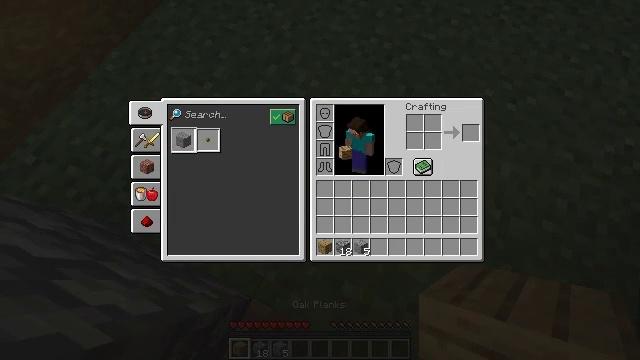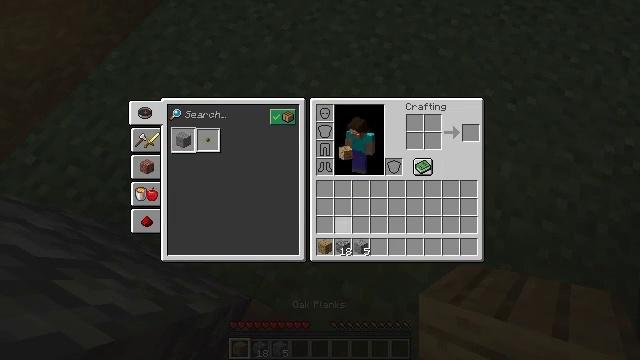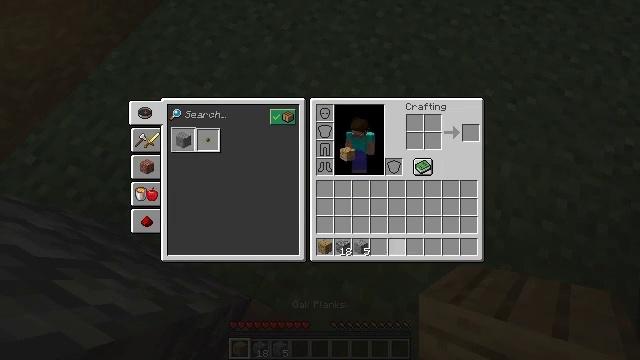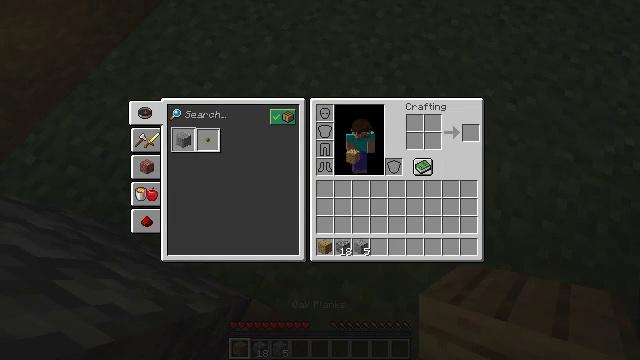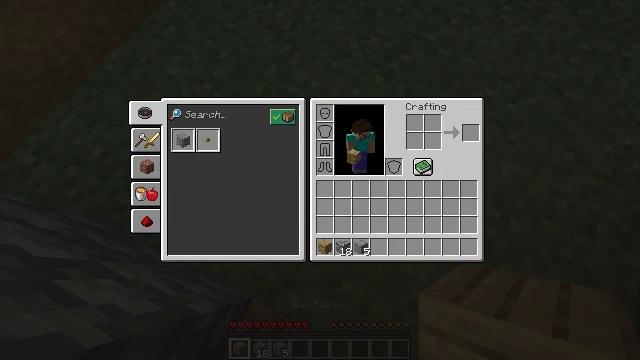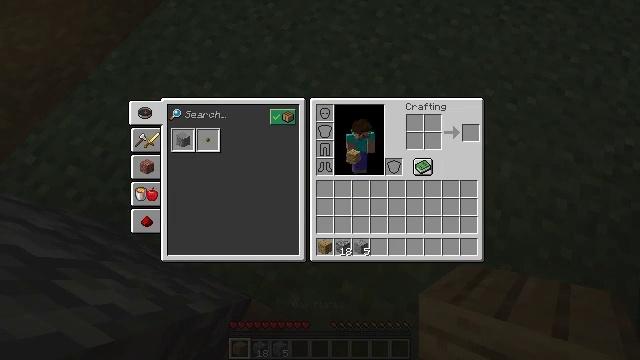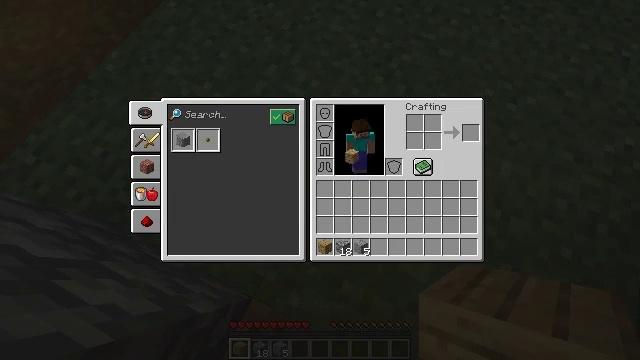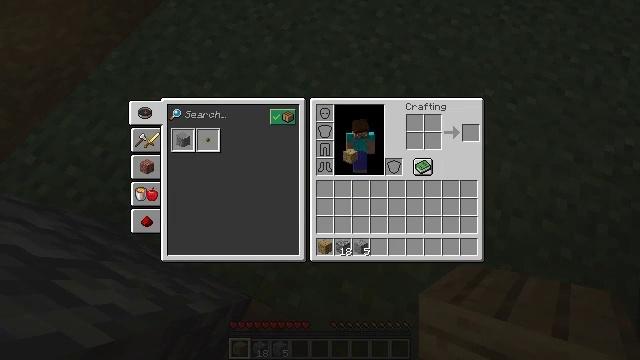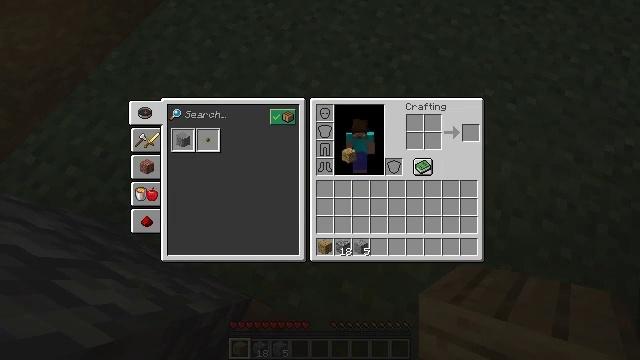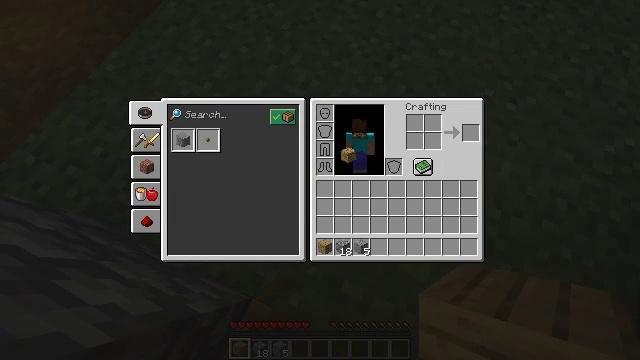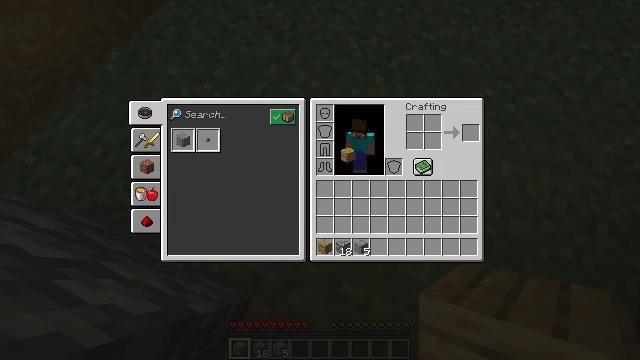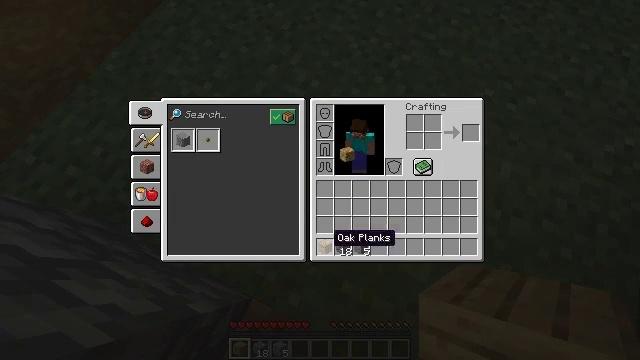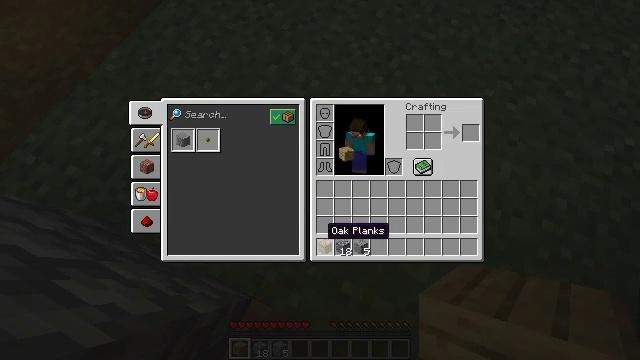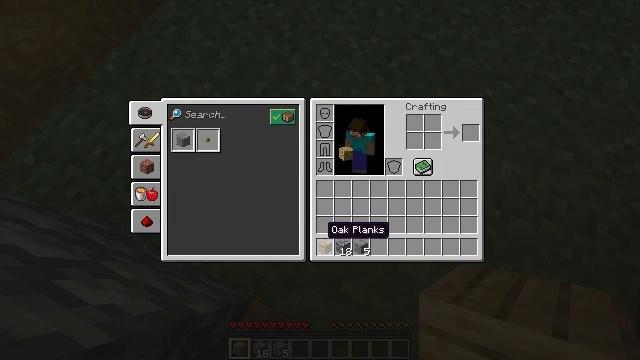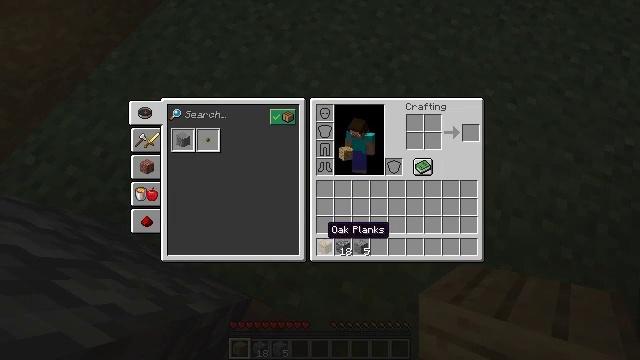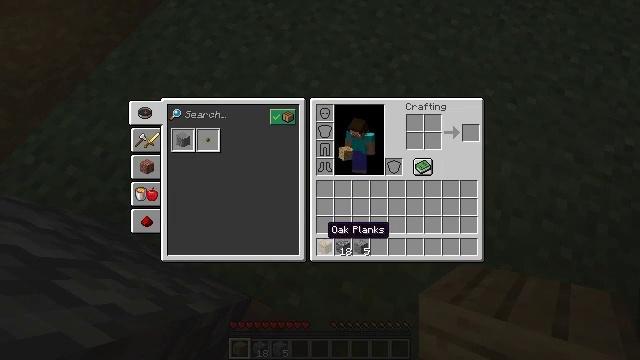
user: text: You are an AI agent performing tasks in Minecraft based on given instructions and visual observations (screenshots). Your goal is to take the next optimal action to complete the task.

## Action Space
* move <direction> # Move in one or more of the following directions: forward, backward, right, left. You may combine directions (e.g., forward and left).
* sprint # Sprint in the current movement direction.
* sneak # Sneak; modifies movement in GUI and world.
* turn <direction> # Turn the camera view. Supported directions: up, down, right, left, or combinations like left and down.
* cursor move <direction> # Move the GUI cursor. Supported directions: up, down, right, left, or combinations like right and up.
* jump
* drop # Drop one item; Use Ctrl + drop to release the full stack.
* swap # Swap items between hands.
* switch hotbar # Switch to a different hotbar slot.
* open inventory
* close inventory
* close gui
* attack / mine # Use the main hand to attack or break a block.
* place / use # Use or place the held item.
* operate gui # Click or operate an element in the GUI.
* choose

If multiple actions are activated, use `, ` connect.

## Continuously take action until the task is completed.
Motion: motion action
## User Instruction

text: Break the existing planks.
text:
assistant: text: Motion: turn right
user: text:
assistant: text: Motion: turn right and down
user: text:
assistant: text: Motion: turn right and down
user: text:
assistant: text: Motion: no_op
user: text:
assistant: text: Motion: turn left
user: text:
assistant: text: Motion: turn left
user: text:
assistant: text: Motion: turn left
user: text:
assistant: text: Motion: no_op
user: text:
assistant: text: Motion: no_op
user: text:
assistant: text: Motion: turn left
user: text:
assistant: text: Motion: turn left and up
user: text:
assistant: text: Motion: turn up
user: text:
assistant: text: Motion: no_op
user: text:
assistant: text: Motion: no_op
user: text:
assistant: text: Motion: no_op
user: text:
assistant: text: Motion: no_op
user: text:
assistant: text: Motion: no_op
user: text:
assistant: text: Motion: no_op
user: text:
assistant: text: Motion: attack / mine
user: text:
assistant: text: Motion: attack / mine
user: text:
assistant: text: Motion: attack / mine
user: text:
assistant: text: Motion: turn right and up
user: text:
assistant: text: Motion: turn right and up
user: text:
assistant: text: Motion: turn right and up
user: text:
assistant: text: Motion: turn right and up
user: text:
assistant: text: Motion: no_op
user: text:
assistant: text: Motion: no_op
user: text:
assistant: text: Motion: no_op
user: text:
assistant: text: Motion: no_op
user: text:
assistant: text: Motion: no_op